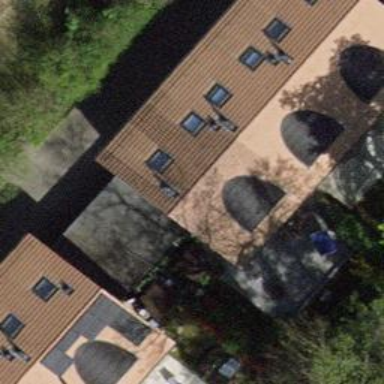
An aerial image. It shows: View of roof of building.